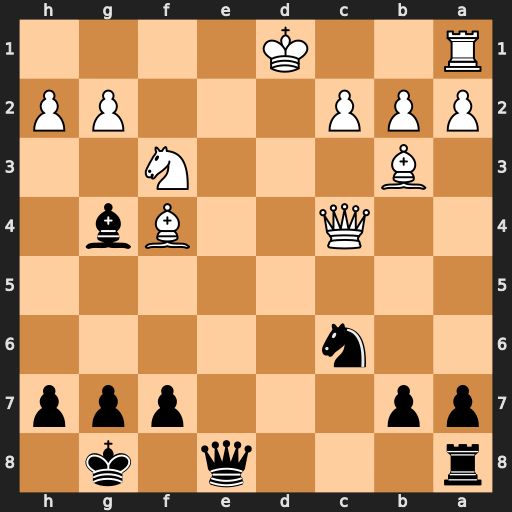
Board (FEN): r3q1k1/pp3ppp/2n5/8/2Q2Bb1/1B3N2/PPP3PP/R2K4
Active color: b
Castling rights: -
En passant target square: -
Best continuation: Rd8+ Bd2 Nd4 Qxf7+ Qxf7 Bxf7+ Kxf7